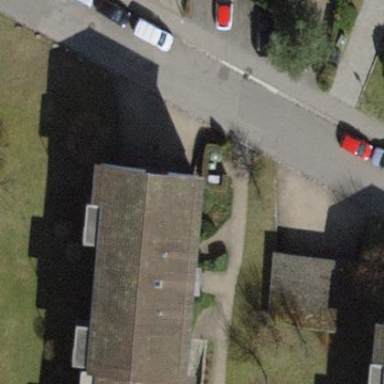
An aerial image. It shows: Building with pitched roof.